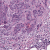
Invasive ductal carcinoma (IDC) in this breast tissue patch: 1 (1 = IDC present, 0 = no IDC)